Interaction volume radius: 5 \u00c5
Interaction volume height: 25 \u00c5
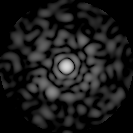
Disorder parameter: 0.8241